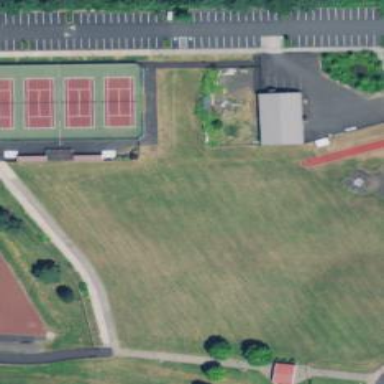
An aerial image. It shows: Athletics track located on leisure land.